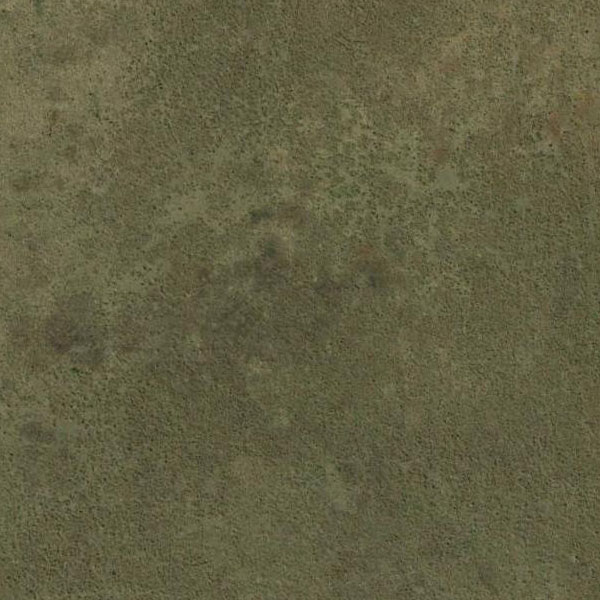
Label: Meadow